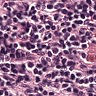
Metastatic tissue present: no